Question: I want to create a tableView that looks like this. (well, with different titles ;))

I saw those in a few apps so far and I cant figure out how to make those. Because of the tint (like in the navigation bar) and the similar appearance in various apps I guess that those are not custom cells but something different.
One more question (in case they are custom cells). When I change the cell heigh/background of a prototype cell in a storyboard tableview, it does not show in the app until I create an extra customcell class for it. What am i missing?
'''
if (indexPath.row == 0 || indexPath.row == 7)
{
static NSString *CellIdentifier = @"TitleCell";
UITableViewCell *cell1 = [tableView dequeueReusableCellWithIdentifier:CellIdentifier];
//heigh does not change -.-
if (cell1 == nil){
cell1 = [[UITableViewCell alloc] initWithStyle:UITableViewCellStyleDefault reuseIdentifier:CellIdentifier];
}
return cell1;
}
else {
static NSString *CellIdentifier = @"FirstCell";
UITableViewCell *cell1 = [tableView dequeueReusableCellWithIdentifier:CellIdentifier];
if (cell1 == nil){
cell1 = [[UITableViewCell alloc] initWithStyle:UITableViewCellStyleDefault reuseIdentifier:CellIdentifier];
}
cell1.textLabel.text = [[articles objectAtIndex:indexPath.row]objectForKey:labelkey1];
'''
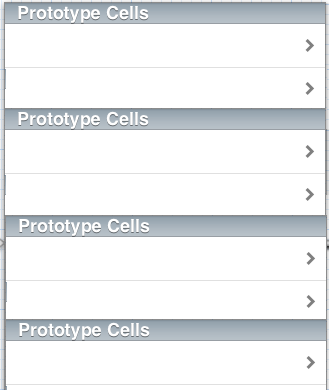
Answer: They are section headers.
You can add section header by adding this method:
'''
- (NSString *)tableView:(UITableView *)tableView titleForHeaderInSection:(NSInteger)section
{
return @"My title";
}
'''
For adding multiple sections you need to pass a suitable value from the following method:
'''
- (NSInteger)numberOfSectionsInTableView:(UITableView *)tableView
{
return 7;
}
'''
Pass the number of rows in each section:
'''
- (NSInteger)tableView:(UITableView *)tableView numberOfRowsInSection:(NSInteger)section
{
return 2;
}
'''
> Asks the data source for the title of the header of the specified
section of the table view.
- (NSString *)tableView:(UITableView *)tableView titleForHeaderInSection:(NSInteger)section ParameterstableView'''
The table-view object asking for the title. section
An index number identifying a section of tableView .
'''
Return ValueA string to use as the title of the section header. If you return nil
, the section will have no title. DiscussionThe table view uses a fixed font style for section header titles. If
you want a different font style, return a custom view (for example, a
UILabel object) in the delegate method
tableView:viewForHeaderInSection: instead. Availability'''
Available in iOS 2.0 and later.
'''
See Also'''
- tableView:titleForFooterInSection:
'''
Declared In UITableView.h
Refer :
1. UITableViewDataSource
2. UITableView